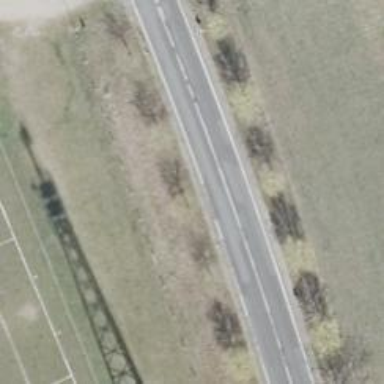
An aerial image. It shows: Row of needle-leaved trees.